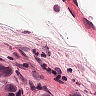
Metastatic tissue present: yes